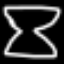
Label: hourglass